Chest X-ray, PA view. Patient: 32 years old, sex F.
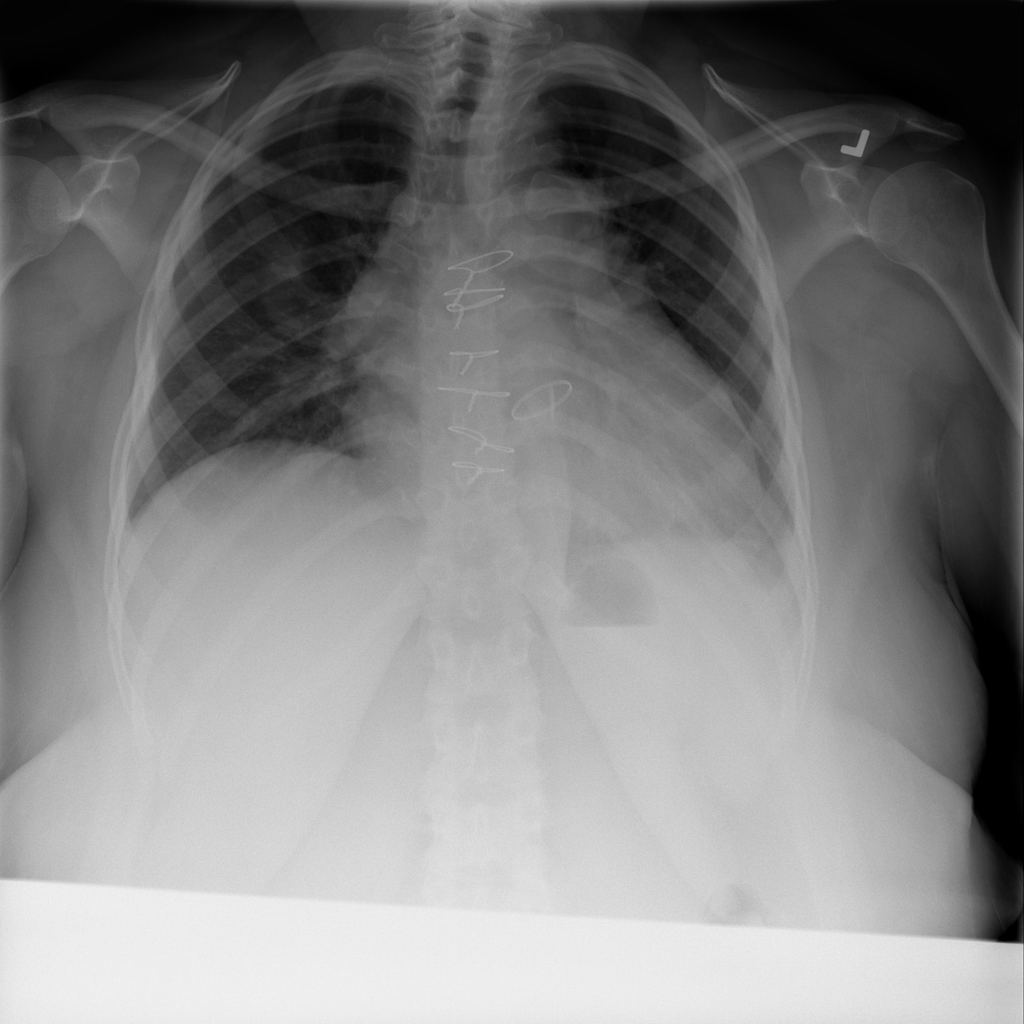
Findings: Cardiomegaly, Effusion, Mass, Pleural_Thickening